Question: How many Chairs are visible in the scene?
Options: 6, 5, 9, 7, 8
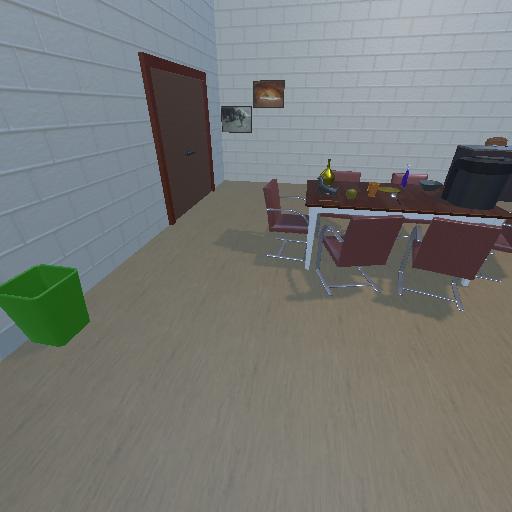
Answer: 6